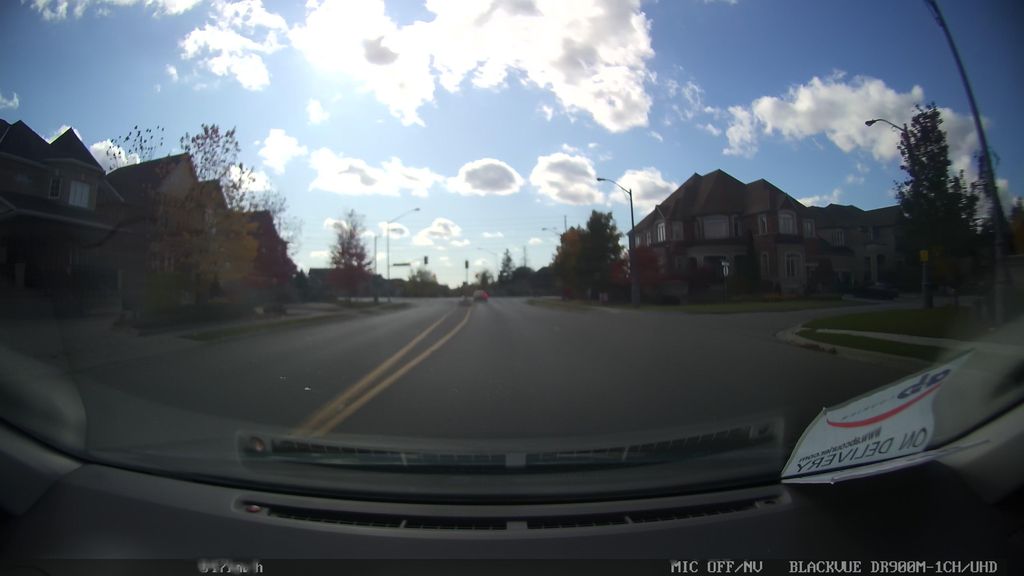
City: toronto